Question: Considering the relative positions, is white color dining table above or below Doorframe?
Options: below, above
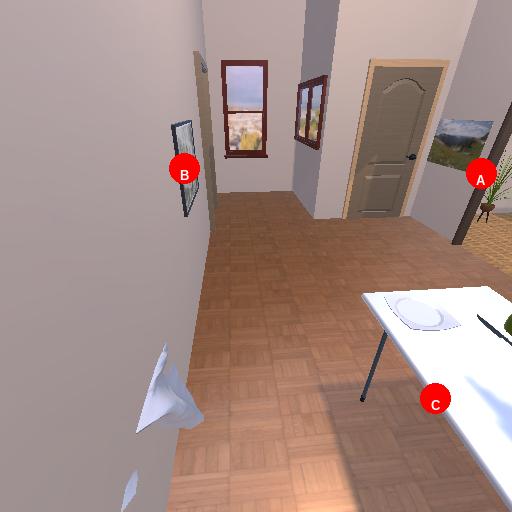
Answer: below